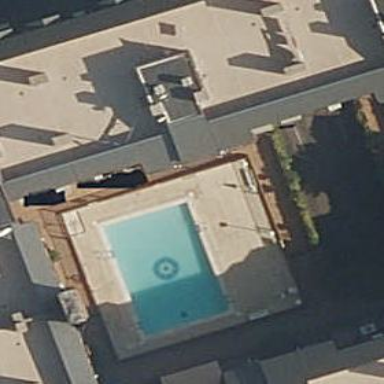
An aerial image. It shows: Swimming pool located in leisure land.